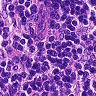
Metastatic tissue present: no